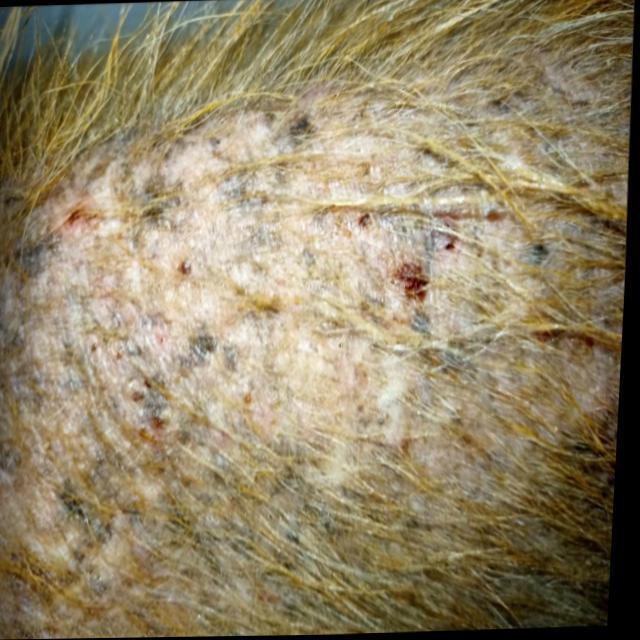
Canine demodicosis (Demodex mange) — caused by Demodex canis mites. Presents with alopecia, follicular papules, pustules, and comedones. Often localized on face and forelimbs.